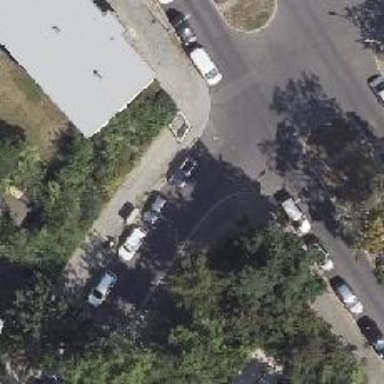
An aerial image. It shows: Residential road with asphalt surface. The road has separate sidewalks. There is parallel parking lane on the left side and parking on the right side along the street.